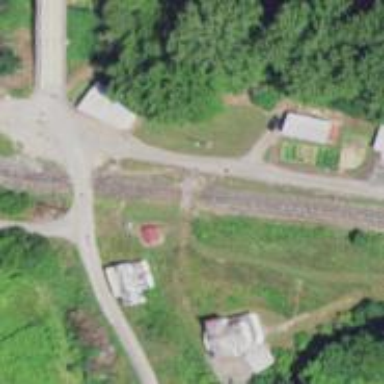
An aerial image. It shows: Level crossing along the railway.